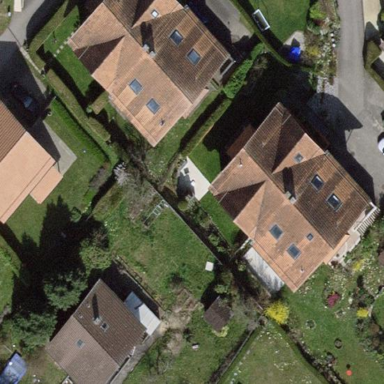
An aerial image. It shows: Garden that is leisure land.